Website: home-depot
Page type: delivery-shipping
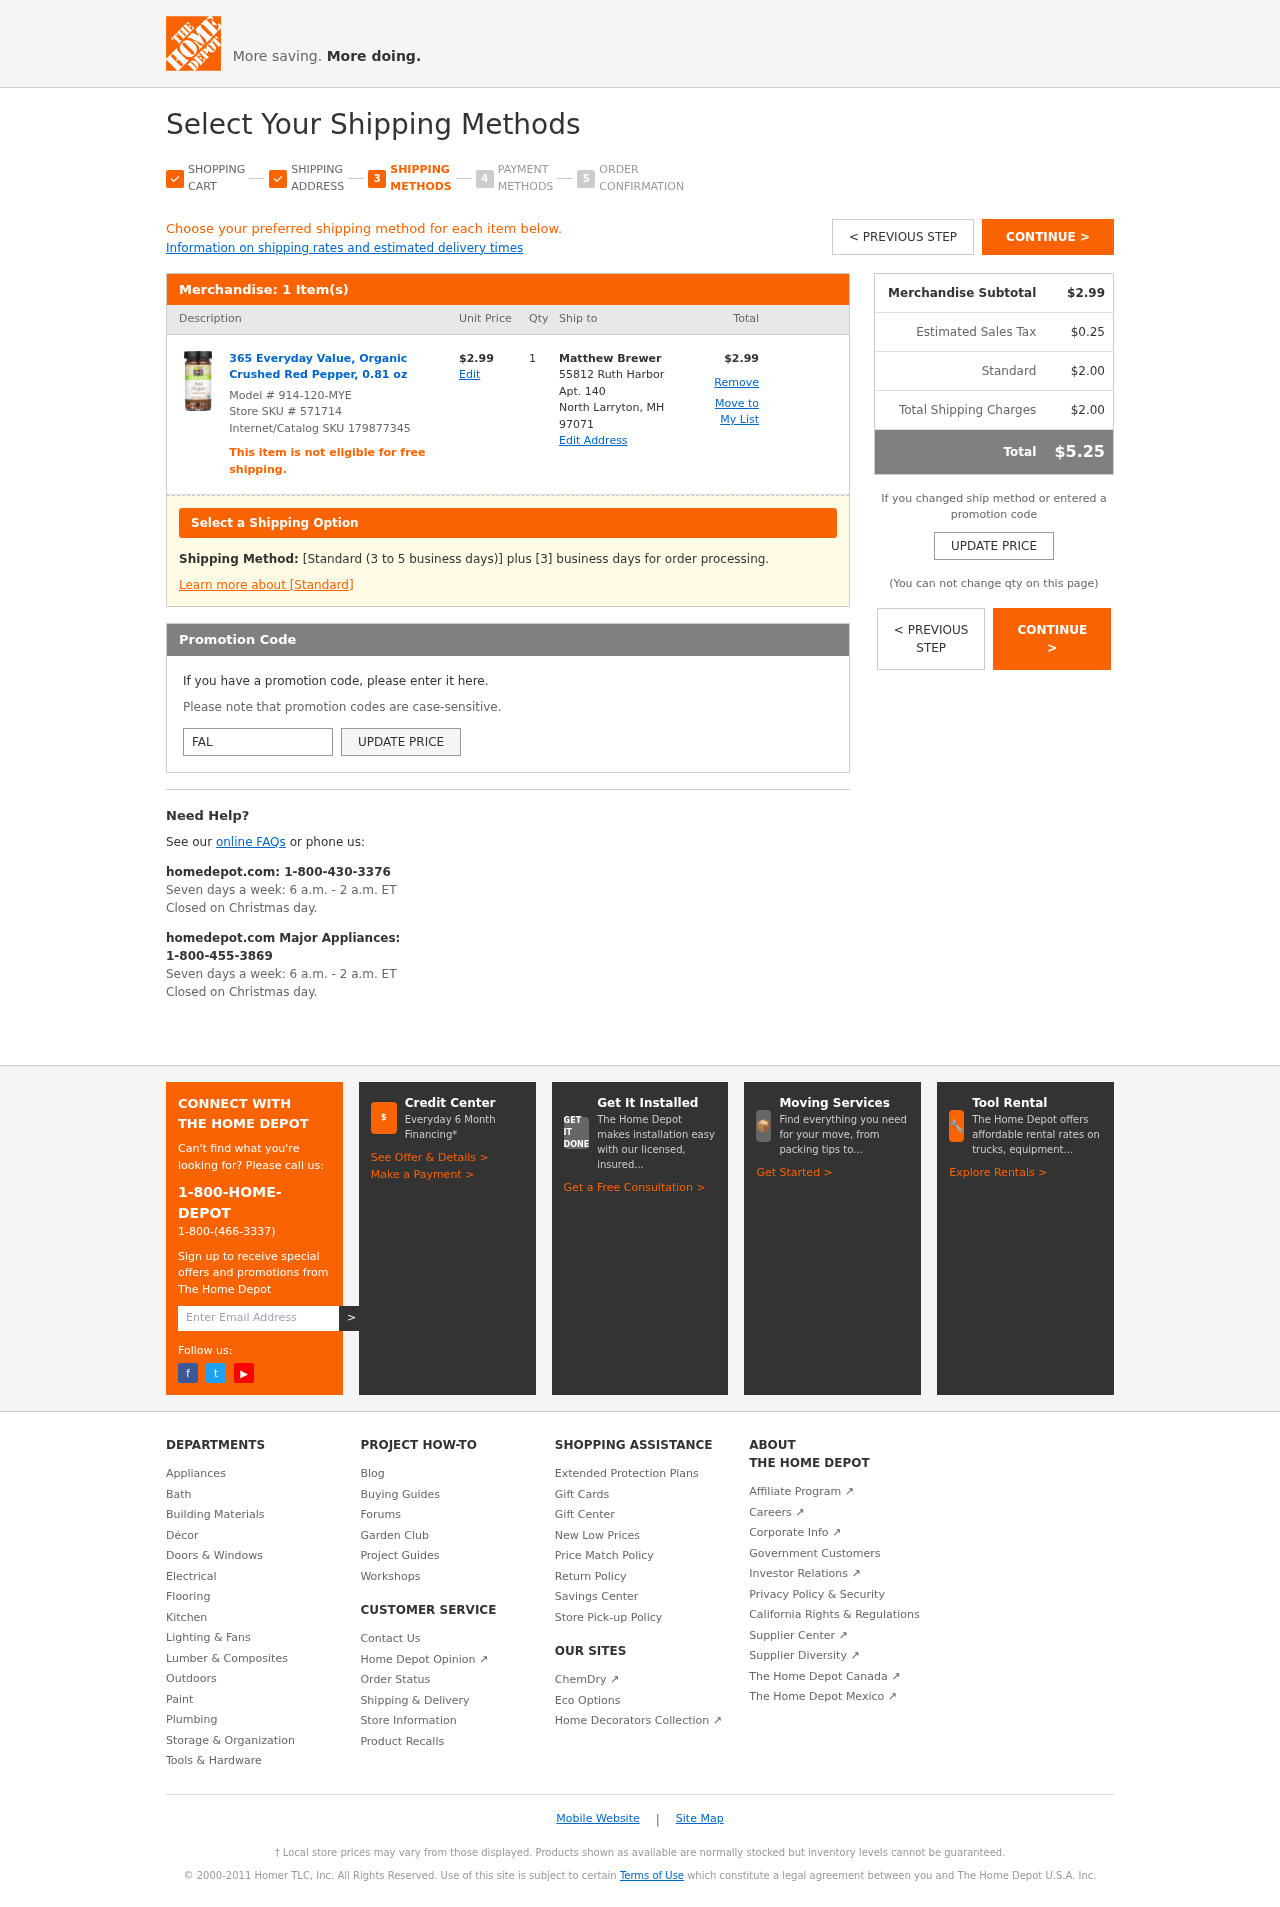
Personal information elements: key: PII_CITY_STATE_ZIP
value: North Larryton, MH 97071
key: PII_FULLNAME
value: Matthew Brewer
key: PII_PROMO_CODE
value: FALL71
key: PII_STREET
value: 55812 Ruth Harbor Apt. 140
Product elements: key: PRODUCT1_NAME
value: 365 Everyday Value, Organic Crushed Red Pepper, 0.81 oz
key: PRODUCT1_PRICE
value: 2.99
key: PRODUCT1_QUANTITY
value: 1
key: PRODUCT_MODEL_NUMBER
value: Model # 914-120-MYE
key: PRODUCT1_LINE_TOTAL
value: $2.99
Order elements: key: ORDER_NUM_ITEMS
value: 1 Item(s)
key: ORDER_SUBTOTAL
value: $2.99
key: ORDER_TAX
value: $0.25
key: ORDER_SHIPPING_COST
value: $2.00
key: ORDER_SHIPPING_TOTAL
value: $2.00
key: ORDER_TOTAL
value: $5.25
Other elements: key: STORE_SKU
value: Store SKU # 571714
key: INTERNET_SKU
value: Internet/Catalog SKU 179877345